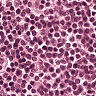
Metastatic tissue present: no